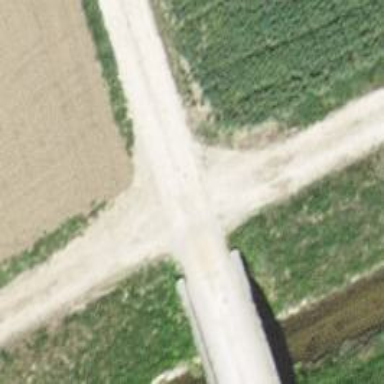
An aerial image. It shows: Unpaved track with bridge. The track has grade2 track type.